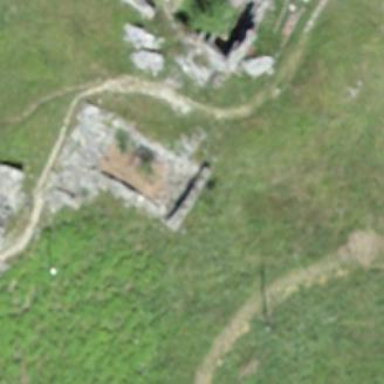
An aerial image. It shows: Historic building now in ruins.